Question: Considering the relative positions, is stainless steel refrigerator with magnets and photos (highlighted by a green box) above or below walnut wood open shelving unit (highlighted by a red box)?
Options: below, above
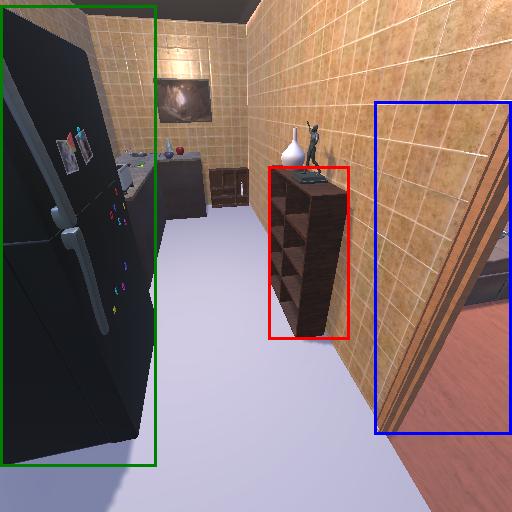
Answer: below